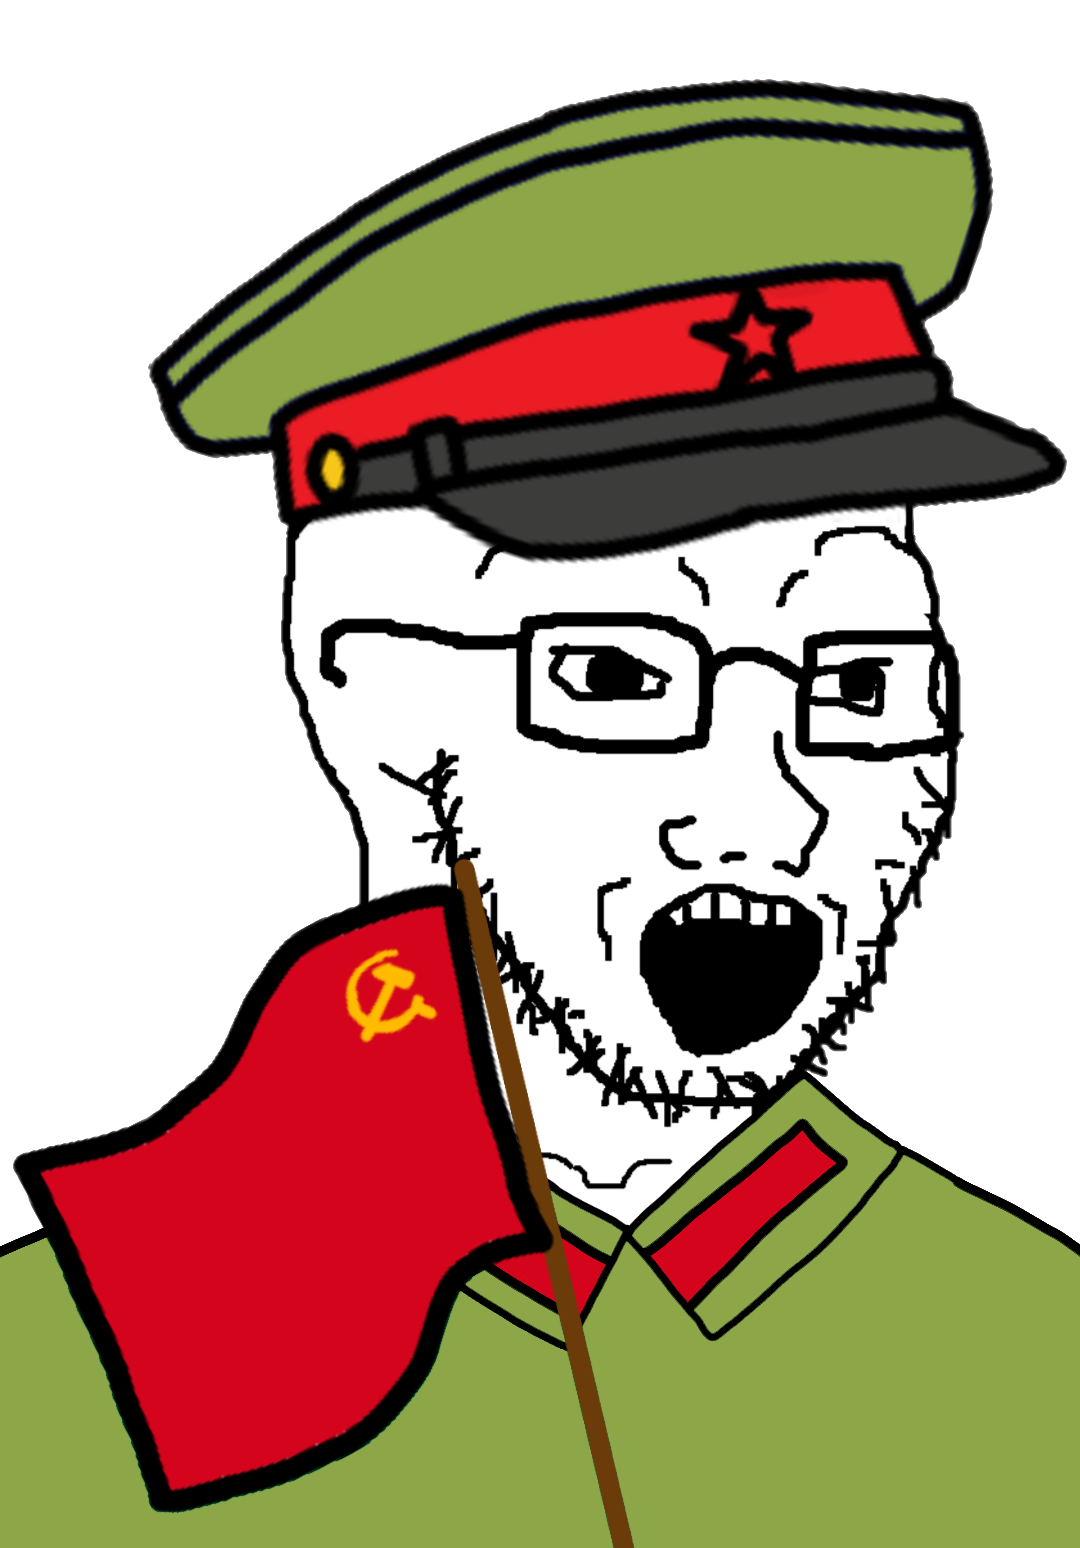
Label: 5_Soyjak